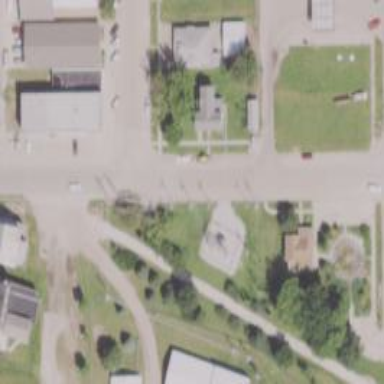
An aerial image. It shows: Intersection.